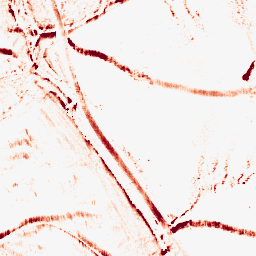
Category: morphological
Decomposition family: morphological_rect
Decomposition parameters: operation: opening
width: 5
height: 10
Upsampling method: sinc_blackman
Upsampling parameters: scale: 4
kernel_size: 16
Upsampling scale: 4